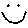
Label: smiley face